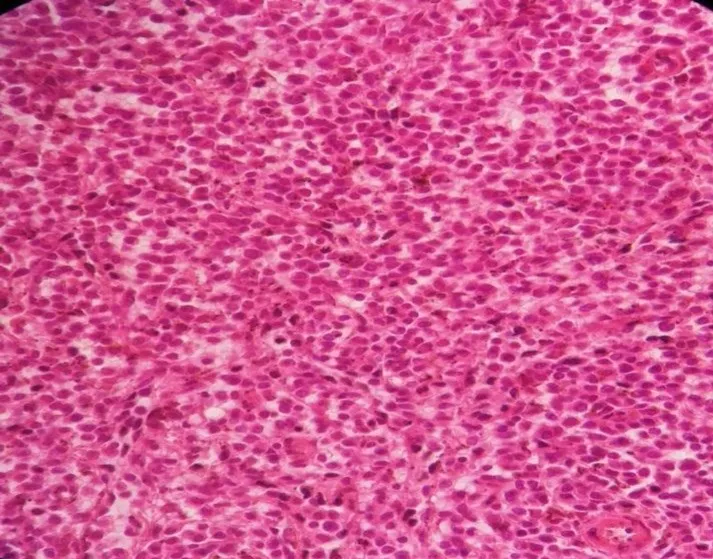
Spleen tissue biopsy, infiltration of red pulp cords, sinusoids
and scattered residual white pulp islands by sheets of pleomorphic
large cells resembling popcorn cells.
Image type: pathology (h&e)